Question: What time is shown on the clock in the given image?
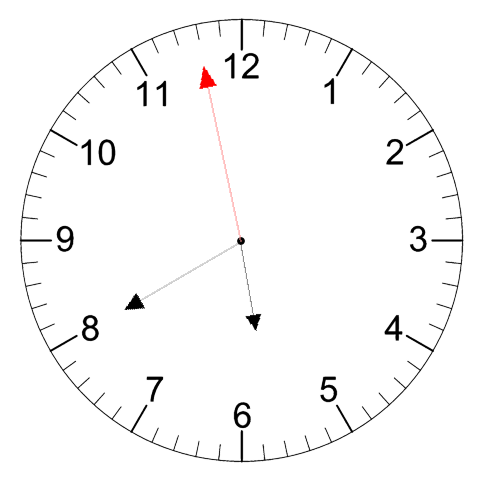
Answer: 05:39:58